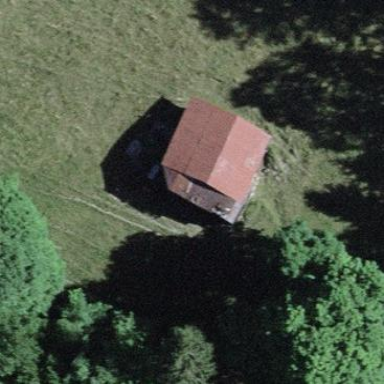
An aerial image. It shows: Rural barn.